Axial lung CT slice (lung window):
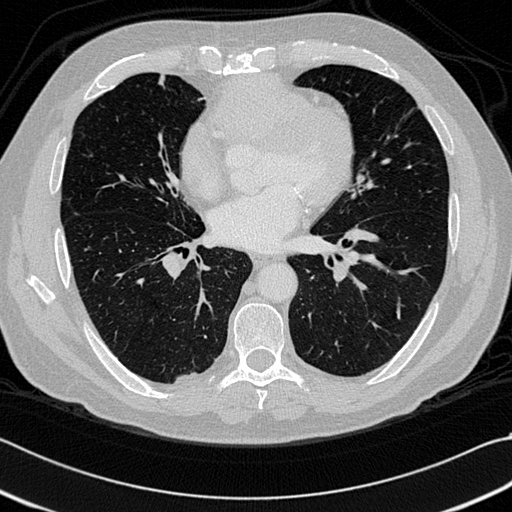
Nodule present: no